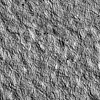
Atmospheric dust classification: not_dusty